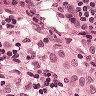
Metastatic tissue present: no